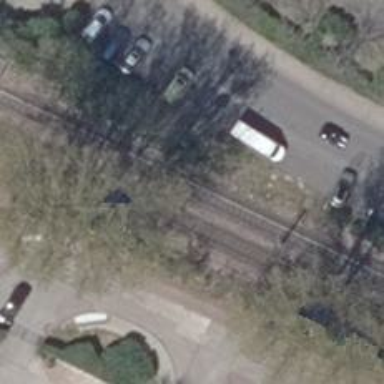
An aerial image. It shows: Railway signal.